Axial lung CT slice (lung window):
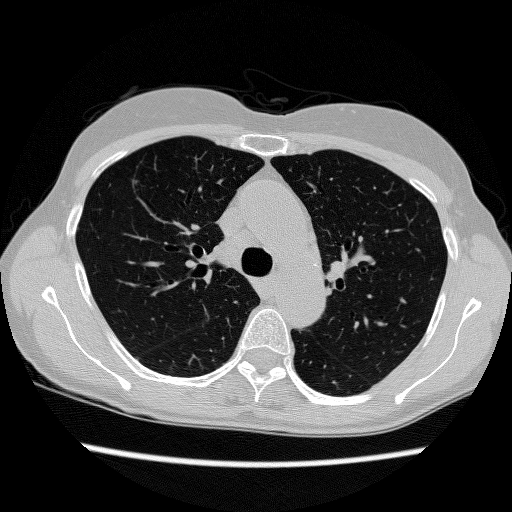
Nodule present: no